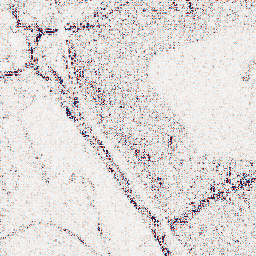
Category: wavelet
Decomposition family: wavelet_biorthogonal
Decomposition parameters: wavelet: bior3.5
level: 1
Upsampling method: sinc_blackman
Upsampling parameters: scale: 2
kernel_size: 16
Upsampling scale: 2